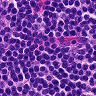
Metastatic tissue present: no